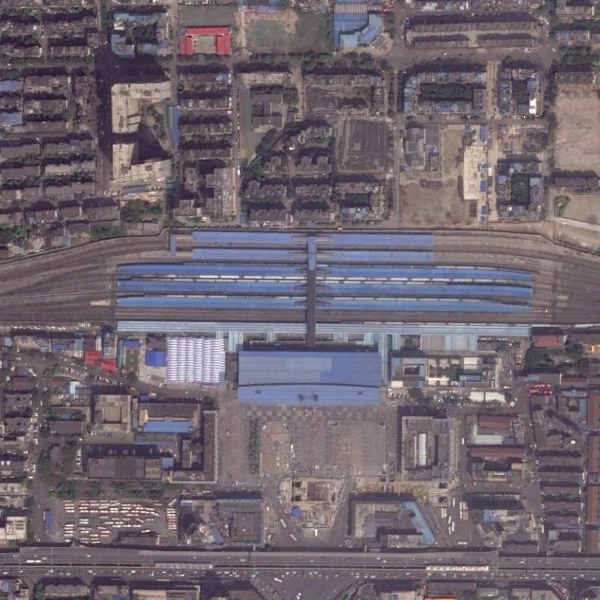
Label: RailwayStation